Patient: sex M, age 48
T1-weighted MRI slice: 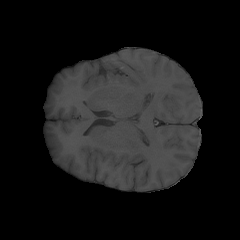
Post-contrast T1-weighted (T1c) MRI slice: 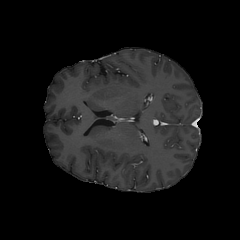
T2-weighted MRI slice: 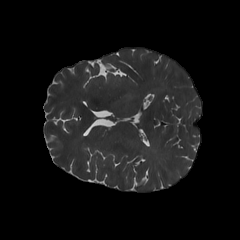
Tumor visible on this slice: no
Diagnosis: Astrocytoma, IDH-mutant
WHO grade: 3